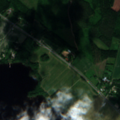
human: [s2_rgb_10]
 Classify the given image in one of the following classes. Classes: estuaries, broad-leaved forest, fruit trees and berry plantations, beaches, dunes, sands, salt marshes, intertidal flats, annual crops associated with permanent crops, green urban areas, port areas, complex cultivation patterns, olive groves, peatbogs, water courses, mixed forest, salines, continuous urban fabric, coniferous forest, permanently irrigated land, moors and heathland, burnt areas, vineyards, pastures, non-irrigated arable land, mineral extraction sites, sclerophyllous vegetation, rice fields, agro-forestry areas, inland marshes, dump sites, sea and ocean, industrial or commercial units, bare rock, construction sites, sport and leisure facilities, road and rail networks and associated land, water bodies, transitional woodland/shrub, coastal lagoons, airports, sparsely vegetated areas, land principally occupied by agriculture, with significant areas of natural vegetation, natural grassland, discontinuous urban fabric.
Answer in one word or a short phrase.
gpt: discontinuous urban fabric, non-irrigated arable land, coniferous forest, mixed forest, transitional woodland/shrub, water bodies